Question: I'm trying to code a neural net in Java with
2 Inputs Neurons , 1 Hidden Layer containing 3 Neurons and 1 Output Neuron,
which should be able to solve XOR function. I understand how a Neuron (Perceptron) works, and how they learn, but I dont understand how a Neural Networks handles outputs, or how Neurons "communicate" with each other.
for Example:
I have this Neural Network:(ignore the values)

and this dataset:
input = {{1, 0},{1, 1},{0, 1},{0, 0}}
ideal = {1, 0, 1, 0}
with which values do I train everys specific Neuron? or make the Neural Network learn?
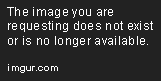
Answer: The goal of "training" a neural network is to find the right weights that correctly predict what the output of an given input is. There are two fundamental processes that go into training a neural network.
In this process we take our weights and inputs at each layer and calculate the output and then apply an activation function. For example, in the neural network you gave, the calculations for the second node in the hidden layer would be:
1 * 0.4 + 1 * 0.9 = 1.3
We then apply an activation function on 1.3, our node value. I'm guessing this neural network is using a sigmoid activation function, which is nothing more than a simple exponential function. <URL>
We do this for every node in the hidden layer, and this becomes our input for the next layer, our output layer. After applying the activation function on the output node value, this is what we interpret as the output of the neural network. It will probably be off from what it should be because the initial weights are random and that will give us a random answer. But that leads us to the next process, which will help us find the right weights:
This part requires a lot of mathematics and if you're unfamiliar with calculus, it may be difficult to understand at first. But the general idea behind back propagation is to use a method called gradient descent to "make" our weights less wrong by pushing it in the right direction. Explaining gradient descent in full detail would require a long answer in itself. So I'll provide you with some good resources for understanding it:
<URL>
All in all these two processes are what "training" a neural network means. The goal is to find the right weights using the training data, so that we can make correct predictions when we face data which we haven't seen before.
WelchLabs made a really good video series about neural networks and how they work. You should definitely watch the entire series, it'll explain everything, including gradient descent:
<URL>